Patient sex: F
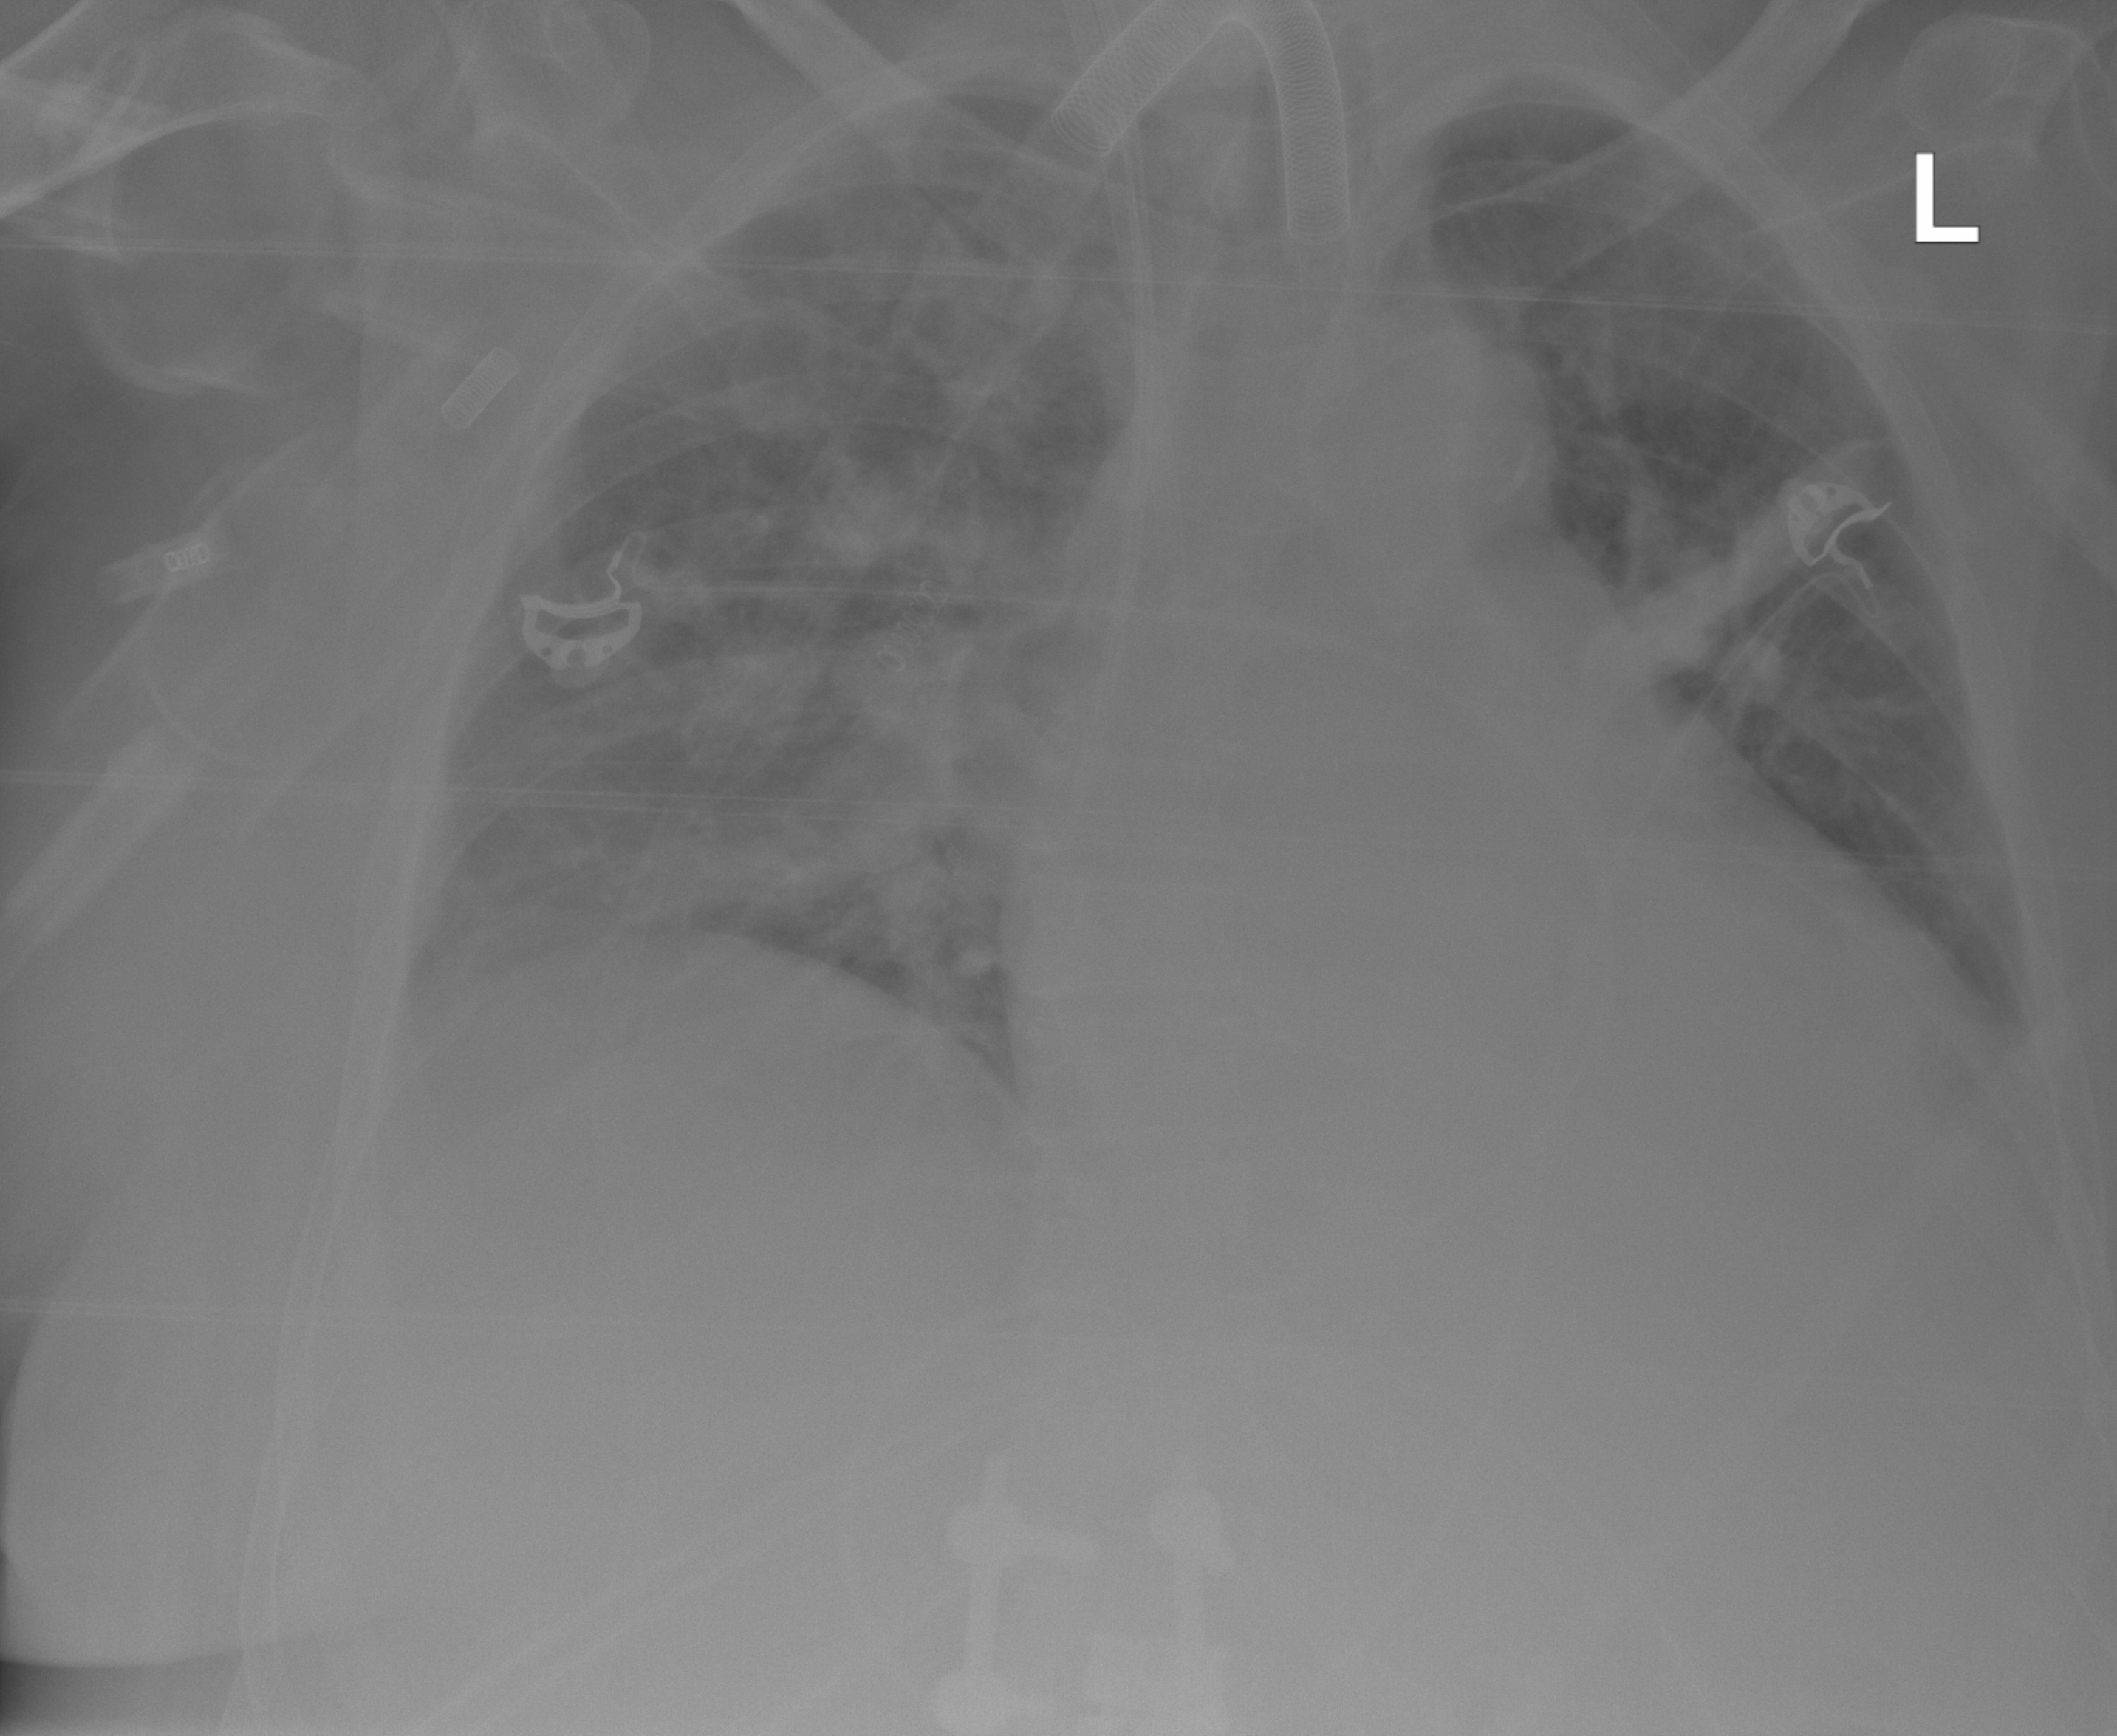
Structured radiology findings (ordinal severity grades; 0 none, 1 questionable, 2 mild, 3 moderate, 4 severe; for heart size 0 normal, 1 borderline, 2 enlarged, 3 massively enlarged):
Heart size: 2
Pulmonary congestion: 2
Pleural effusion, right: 0
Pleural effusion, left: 2
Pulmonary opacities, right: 3
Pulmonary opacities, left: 2
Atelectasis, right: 3
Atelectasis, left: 2